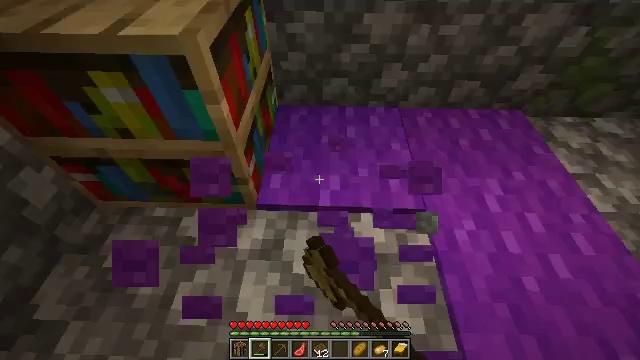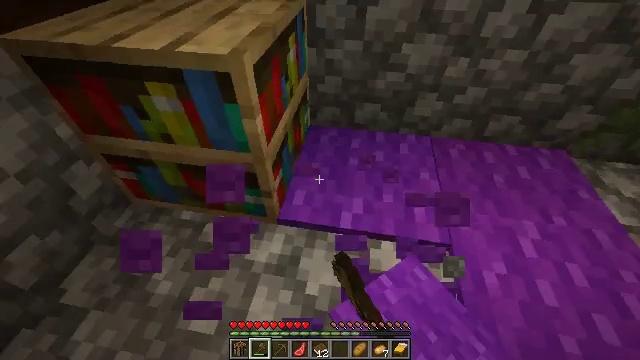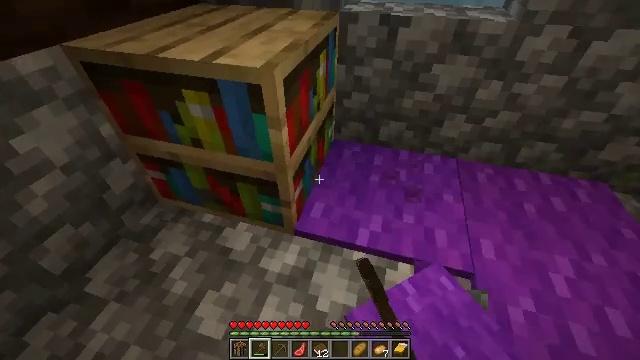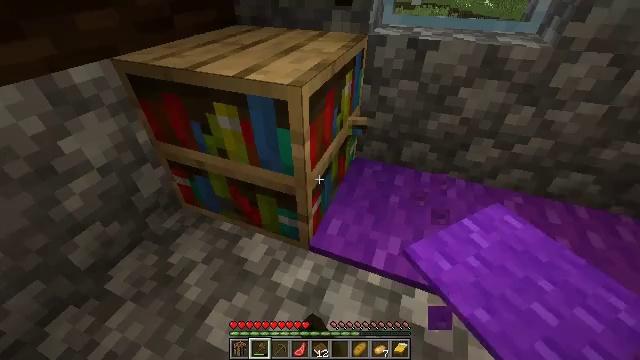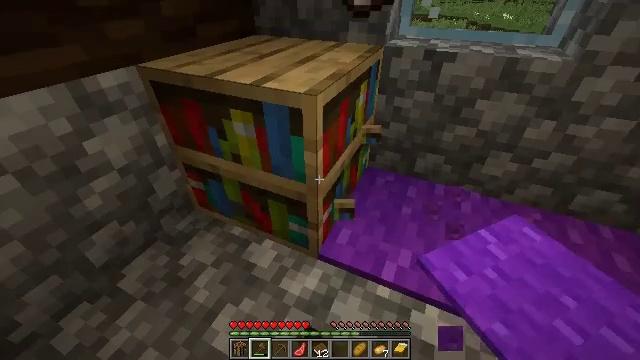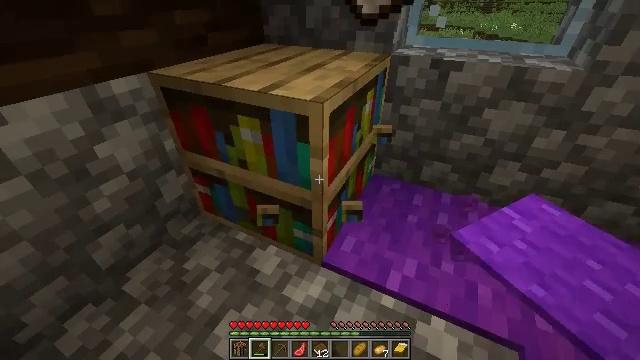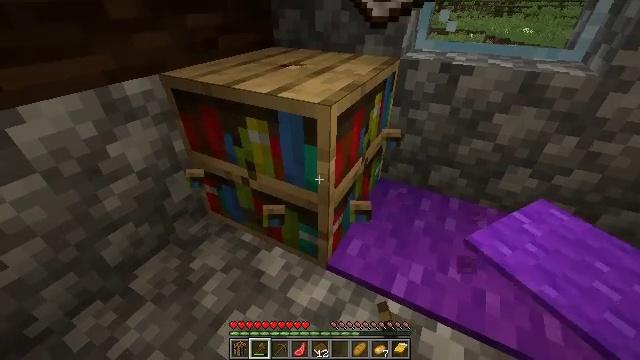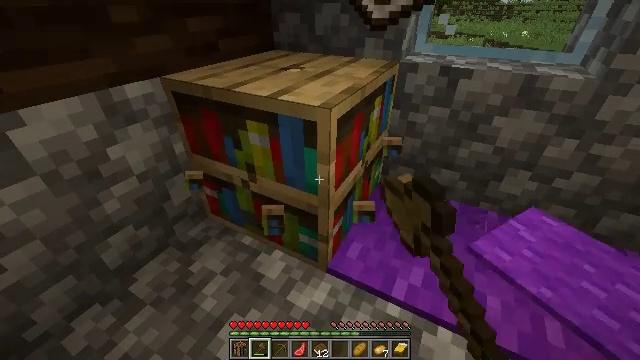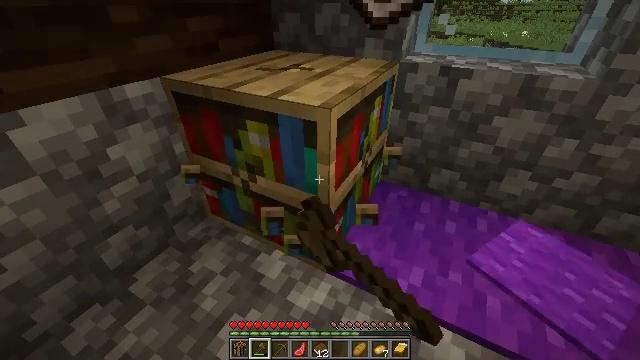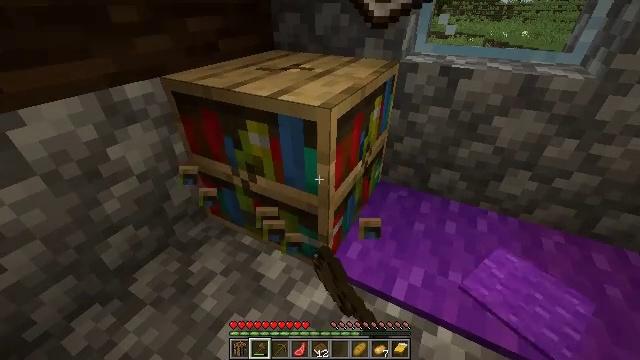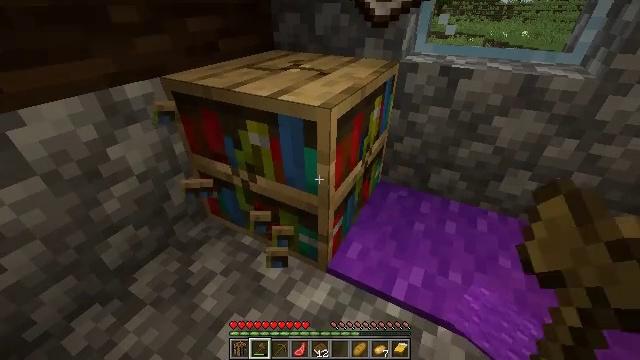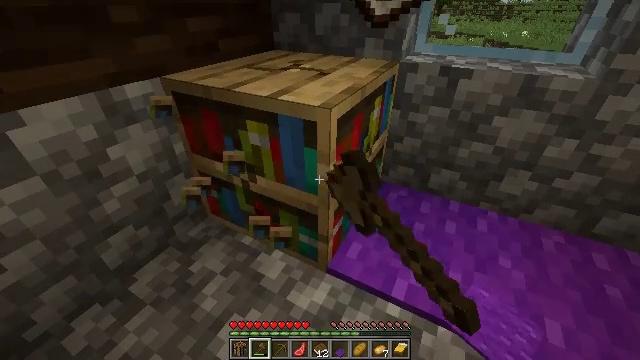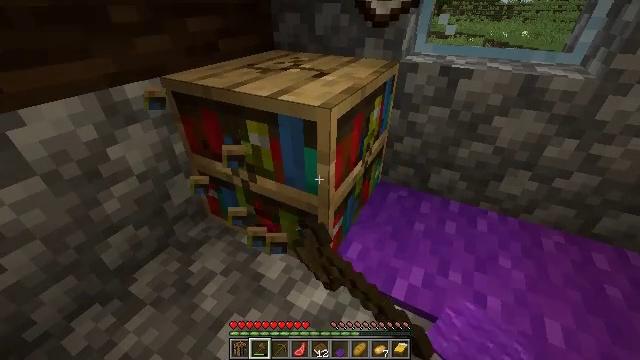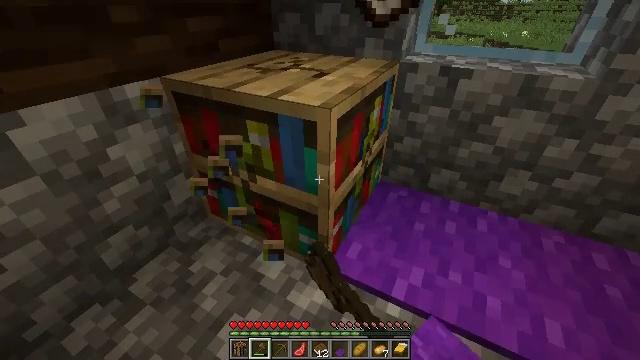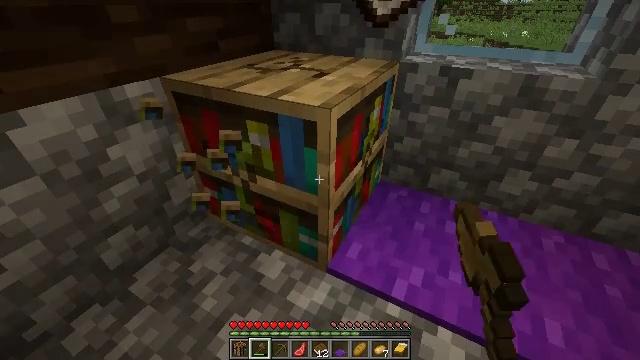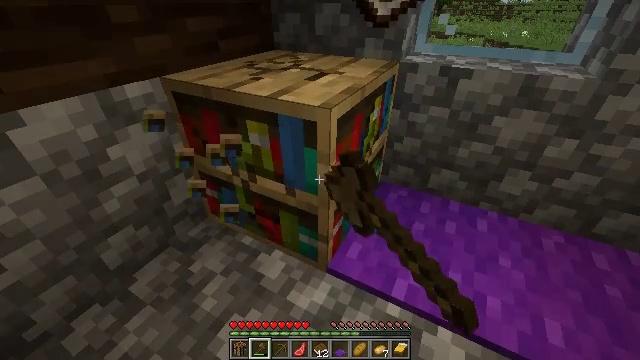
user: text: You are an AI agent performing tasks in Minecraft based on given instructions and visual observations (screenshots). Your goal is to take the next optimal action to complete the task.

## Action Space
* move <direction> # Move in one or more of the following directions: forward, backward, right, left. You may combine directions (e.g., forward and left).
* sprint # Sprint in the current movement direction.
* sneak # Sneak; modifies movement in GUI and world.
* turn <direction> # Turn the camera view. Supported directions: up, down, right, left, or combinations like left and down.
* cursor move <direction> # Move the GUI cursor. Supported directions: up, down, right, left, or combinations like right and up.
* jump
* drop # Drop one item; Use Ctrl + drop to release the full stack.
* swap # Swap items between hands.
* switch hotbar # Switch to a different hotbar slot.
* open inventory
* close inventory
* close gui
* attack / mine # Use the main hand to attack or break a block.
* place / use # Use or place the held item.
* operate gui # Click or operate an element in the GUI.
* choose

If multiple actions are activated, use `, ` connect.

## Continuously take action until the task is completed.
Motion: motion action
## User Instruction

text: Reclaim bookshelf materials.
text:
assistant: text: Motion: sneak, turn left and up, attack / mine
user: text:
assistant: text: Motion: sneak, turn left and up, attack / mine
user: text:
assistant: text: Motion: sneak, turn left and up, attack / mine
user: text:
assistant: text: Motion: sneak, turn left and up, attack / mine
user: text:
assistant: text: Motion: sneak, turn left and up, attack / mine
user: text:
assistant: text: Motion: sneak, turn left, attack / mine
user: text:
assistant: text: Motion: sneak, attack / mine
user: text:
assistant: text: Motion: sneak, attack / mine
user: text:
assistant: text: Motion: sneak, attack / mine
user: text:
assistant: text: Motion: sneak, attack / mine
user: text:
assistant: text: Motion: sneak, attack / mine
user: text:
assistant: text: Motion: sneak, attack / mine
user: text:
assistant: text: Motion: sneak, attack / mine
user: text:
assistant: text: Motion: sneak, attack / mine
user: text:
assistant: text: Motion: sneak, attack / mine
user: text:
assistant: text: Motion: sneak, attack / mine
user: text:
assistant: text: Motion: sneak, attack / mine
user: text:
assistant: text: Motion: sneak, attack / mine
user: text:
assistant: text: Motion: sneak, attack / mine
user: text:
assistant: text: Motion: sneak, attack / mine
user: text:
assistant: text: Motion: sneak, attack / mine
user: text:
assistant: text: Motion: sneak, attack / mine
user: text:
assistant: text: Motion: sneak, attack / mine
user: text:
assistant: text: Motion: sneak, attack / mine
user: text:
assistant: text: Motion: sneak, attack / mine
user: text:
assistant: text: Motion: sneak, attack / mine
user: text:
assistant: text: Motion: sneak, attack / mine
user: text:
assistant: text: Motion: sneak, attack / mine
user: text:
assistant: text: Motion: sneak, attack / mine
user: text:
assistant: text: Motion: sneak, attack / mine